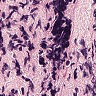
Metastatic tissue present: yes